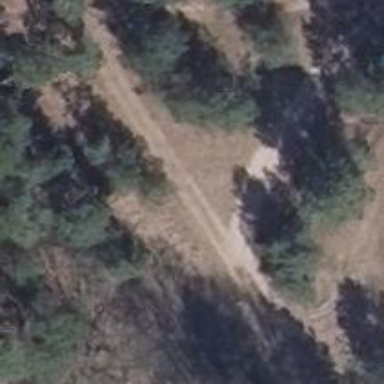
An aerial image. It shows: Sandy track road with grade3 tracktype.